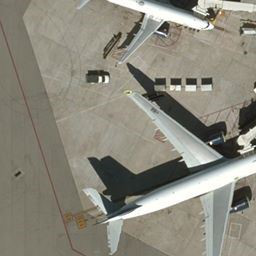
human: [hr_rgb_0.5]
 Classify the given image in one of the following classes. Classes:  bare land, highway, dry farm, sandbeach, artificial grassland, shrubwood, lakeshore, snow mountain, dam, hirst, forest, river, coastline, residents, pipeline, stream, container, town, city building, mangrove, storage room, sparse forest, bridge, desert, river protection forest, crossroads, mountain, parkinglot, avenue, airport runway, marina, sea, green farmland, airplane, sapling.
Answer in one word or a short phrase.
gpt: airplane